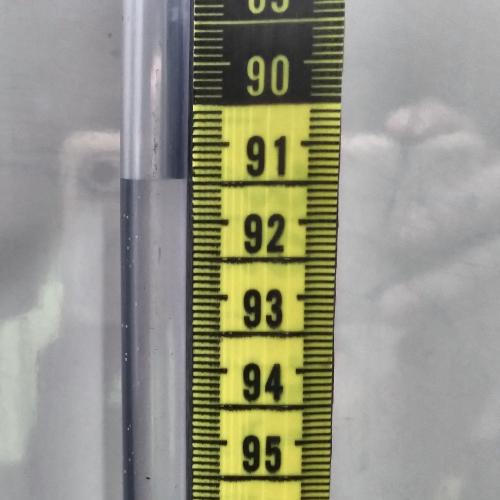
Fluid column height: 91.4 cm